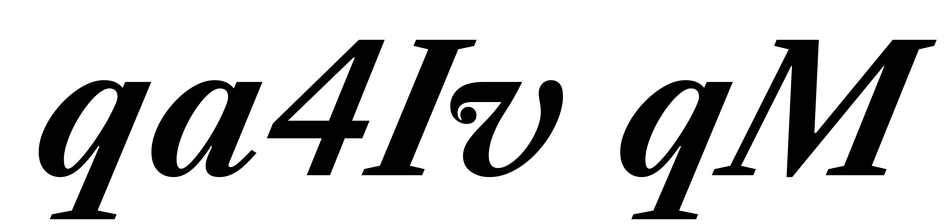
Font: LibreCaslonText-Italic_Bold_Italic